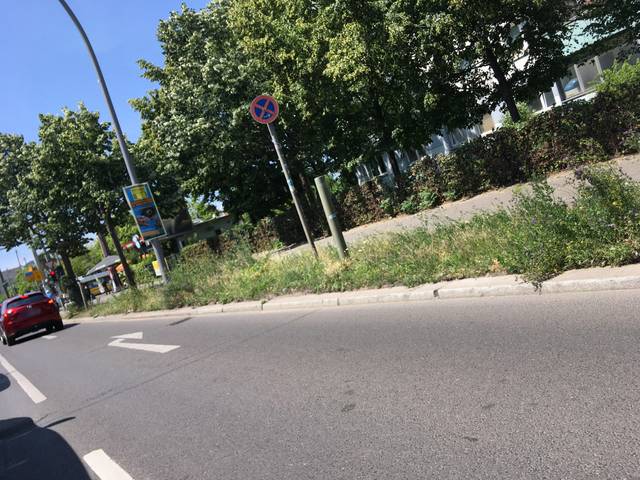
Region: Germany
Coordinates: 52.527, 13.449